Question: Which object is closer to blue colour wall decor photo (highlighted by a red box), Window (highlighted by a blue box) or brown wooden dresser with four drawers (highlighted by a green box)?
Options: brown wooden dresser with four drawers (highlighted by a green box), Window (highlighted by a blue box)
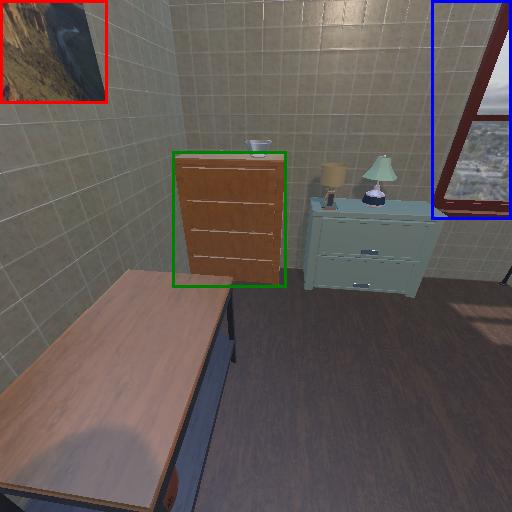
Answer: brown wooden dresser with four drawers (highlighted by a green box)